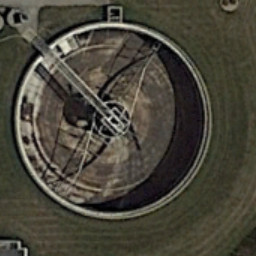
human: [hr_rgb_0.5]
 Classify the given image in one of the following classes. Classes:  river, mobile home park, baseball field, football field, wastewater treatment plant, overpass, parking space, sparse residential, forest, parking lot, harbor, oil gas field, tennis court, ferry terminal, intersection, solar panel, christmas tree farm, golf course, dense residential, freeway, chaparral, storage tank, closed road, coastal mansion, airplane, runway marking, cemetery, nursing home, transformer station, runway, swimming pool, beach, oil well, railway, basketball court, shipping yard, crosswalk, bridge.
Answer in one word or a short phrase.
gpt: wastewater treatment plant